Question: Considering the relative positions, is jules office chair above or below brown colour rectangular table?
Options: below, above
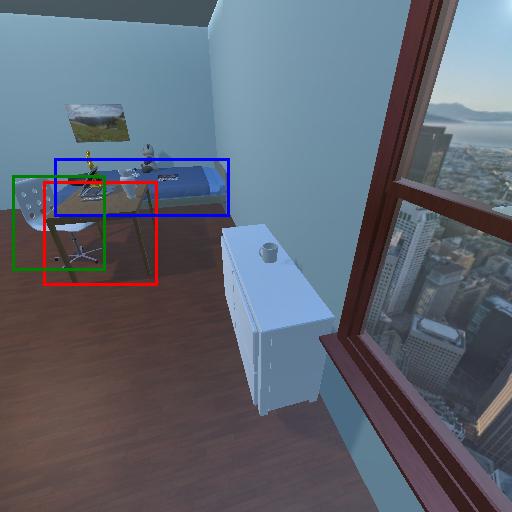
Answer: below